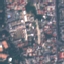
Land use / land cover class: Residential